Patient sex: M
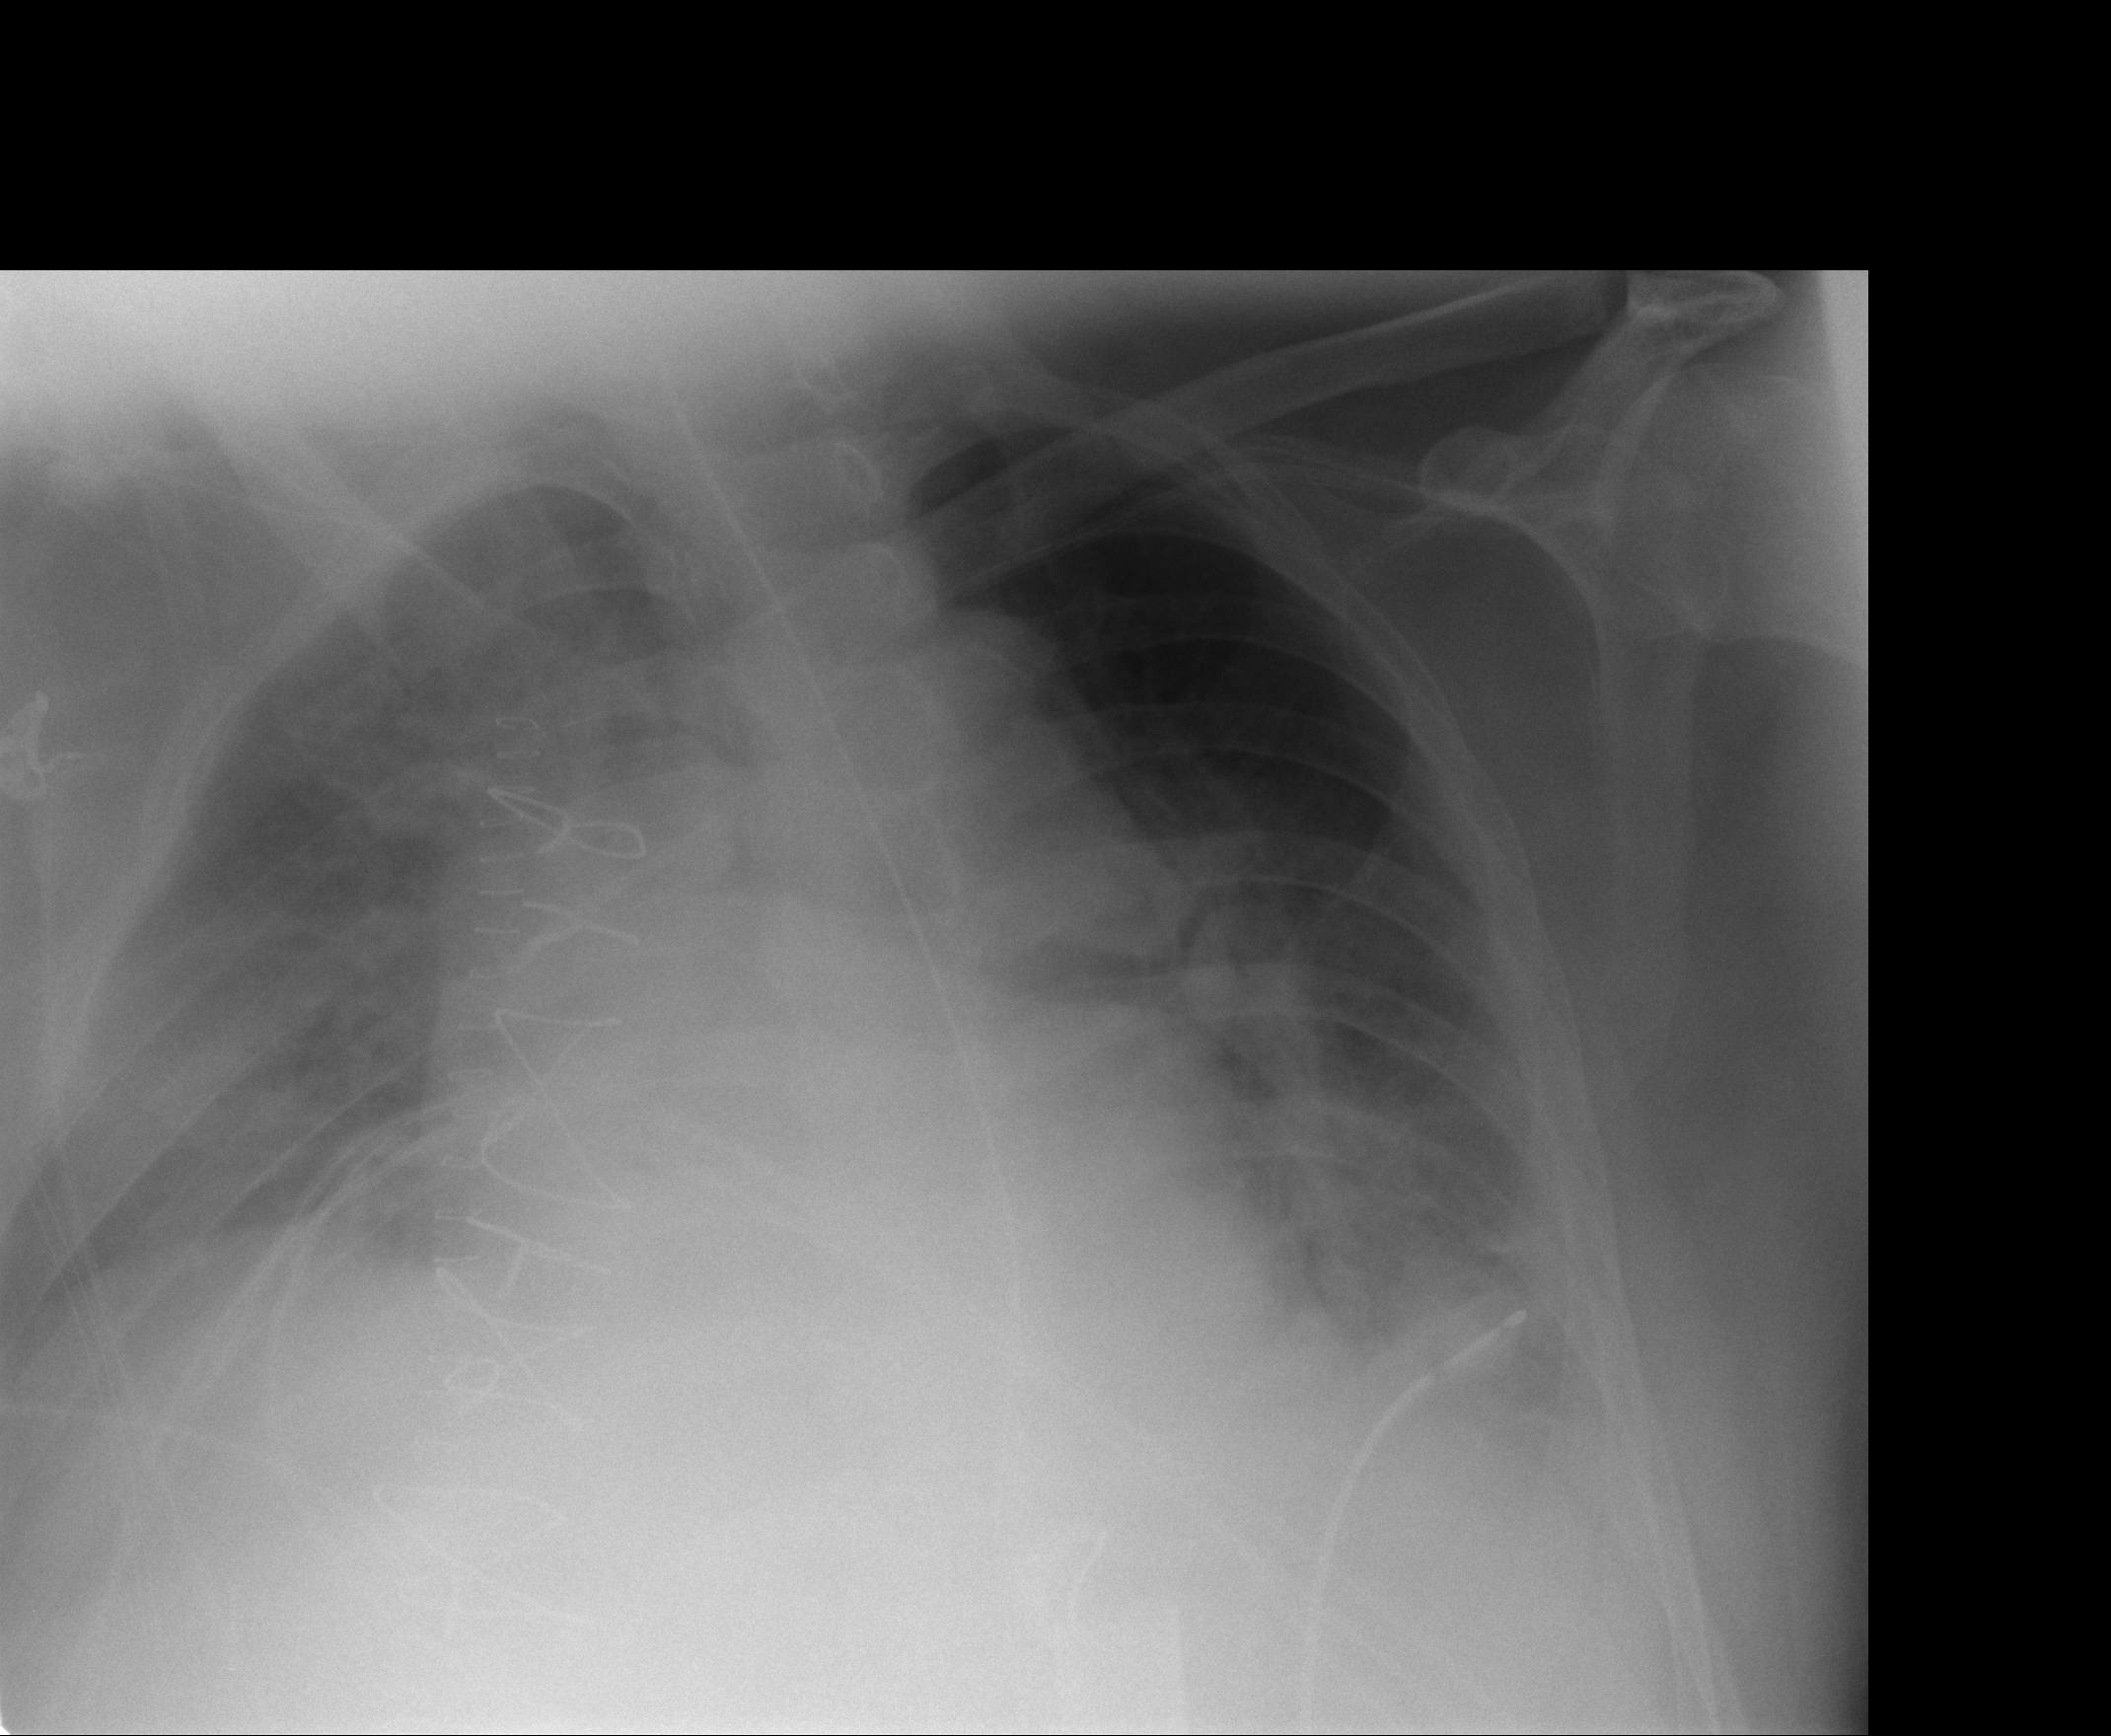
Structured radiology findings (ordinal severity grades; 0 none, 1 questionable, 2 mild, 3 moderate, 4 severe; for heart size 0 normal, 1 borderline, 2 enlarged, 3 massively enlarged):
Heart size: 1
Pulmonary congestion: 3
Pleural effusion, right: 3
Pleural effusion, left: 2
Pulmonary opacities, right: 0
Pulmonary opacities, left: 0
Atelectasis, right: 2
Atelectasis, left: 0